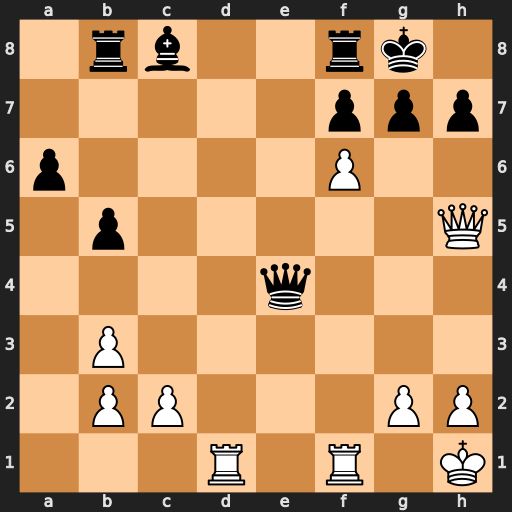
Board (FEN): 1rb2rk1/5ppp/p4P2/1p5Q/4q3/1P6/1PP3PP/3R1R1K
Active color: w
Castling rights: -
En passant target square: -
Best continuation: fxg7 Kxg7 Qg5+ Qg6 Qe5+